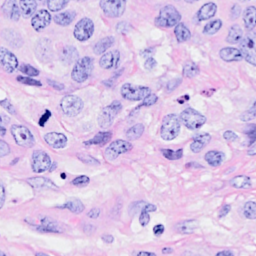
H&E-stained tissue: Breast